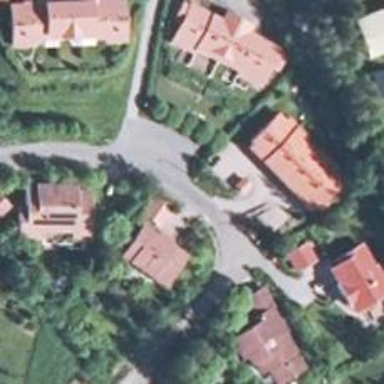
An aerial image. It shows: Living street.